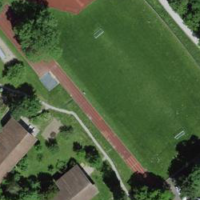
EUNIS habitat code: 53
Species observed at this site:
Populus tremula